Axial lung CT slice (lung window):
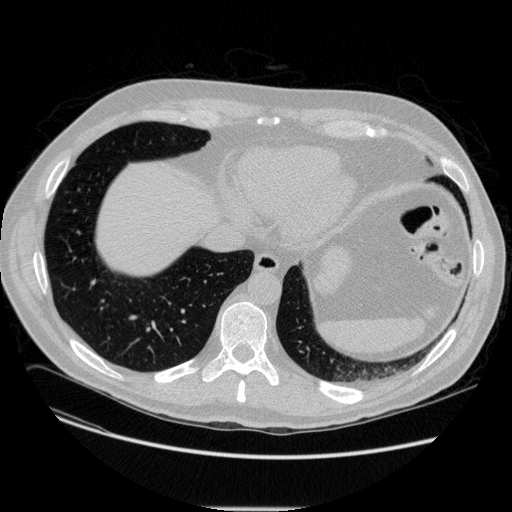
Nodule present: no